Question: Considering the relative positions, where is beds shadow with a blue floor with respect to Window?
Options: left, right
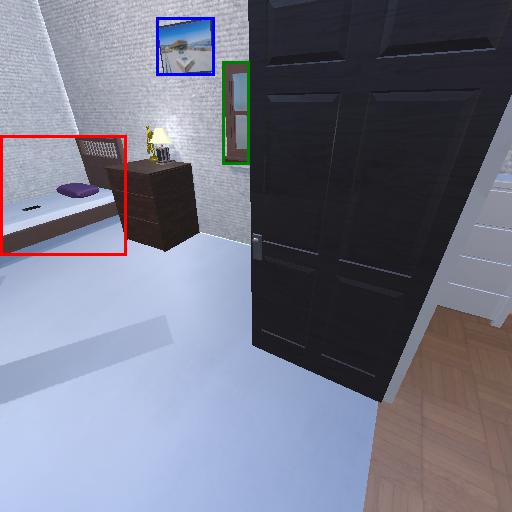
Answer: left